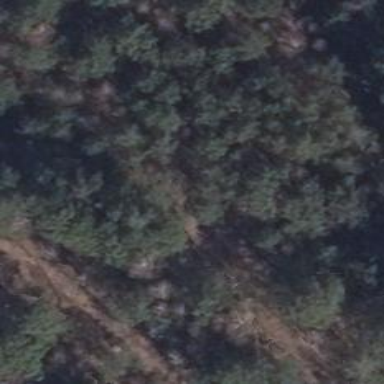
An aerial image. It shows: Forest area.